Question: Let's say I have the following JS on my page ('compare' is a simple comparator function not relevant to the question):
'''
function sortArray(a) {
a.sort(compare);
}
function sortJQuerySet(b) {
b.sort(compare);
}
$(document).ready(function(){
var a = [], b = [], i = 0, n = 1000;
for(i=0; i<n; ++i) {
a.push($('<div>' + i.toString() + '</div>'));
b.push($('<div>' + i.toString() + '</div>'));
}
b = $(b);
$('#runner').click(function(){
sortArray(a);
sortJQuerySet(b);
});
});
'''
As you can see, 'a' and 'b' are essentially the same array, the only difference is that 'b' is turned into 'jQuery set'. I'm trying to sort both of those arrays and to profile the sorting. Please note that the number of elements in both arrays is 1000.
Here is the result of profiling of sorting for both containers in Safari:

Safari makes about on jQuery set with 1000 elements. This looks much more like quadratic sort than like sort. In a meantime, sorting the native array is just fine.
Sorting in Chrome browser works in about equal time for both container types.
P.S. I used Safari 6.0.4, jQuery 1.7.1 and jQuery 1.10.1.
Code: <URL>
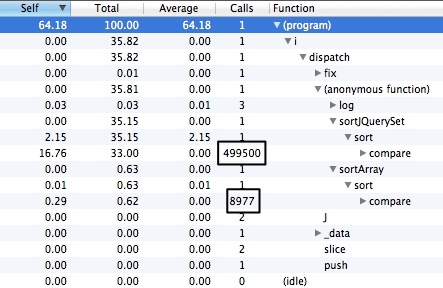
Answer: Perhaps <URL> regarding WebKit engine could shed some light.
> It appears to me from the line:
631 if (thisObj->classInfo() == &JSArray::s_info && !asArray(thisObj)->inSparseMode()) { that only non-arrays, or arrays
in some kind of "sparse" mode are sorted inefficiently. I'm not sure
what sparse mode is, but let's try my Raymond Chen inspired psychic
powers: if you assign a[0]=1 and a[<PHONE>]=2, you don't want a 1 to
999999 to be stored, so an array like that will end up in a sparse
mode which functions more like a hash table keyed by integers. The
same applies to non-arrays...
(the source code discussed in the aforementioned citation is <URL>
So let's now take a look at the <URL>.
Calling '$(someArrayOrSelectorString)' results in invoking the 'init' method (Line 43).
The init method returns 'jQuery.makeArray( selector, this )', where 'this' is an instance of jQuery (please, correct me if I'm wrong).
And, finally, inside 'makeArray' method the 'jQuery.merge' (line 600) is invoked, which will populate the jQuery instance with the passed array elements.
So it looks like wrapping an array results in an array-like object (jQuery instance), but not a real array. And Safari treats this object like a sparse one.
(You might be interested in <URL>